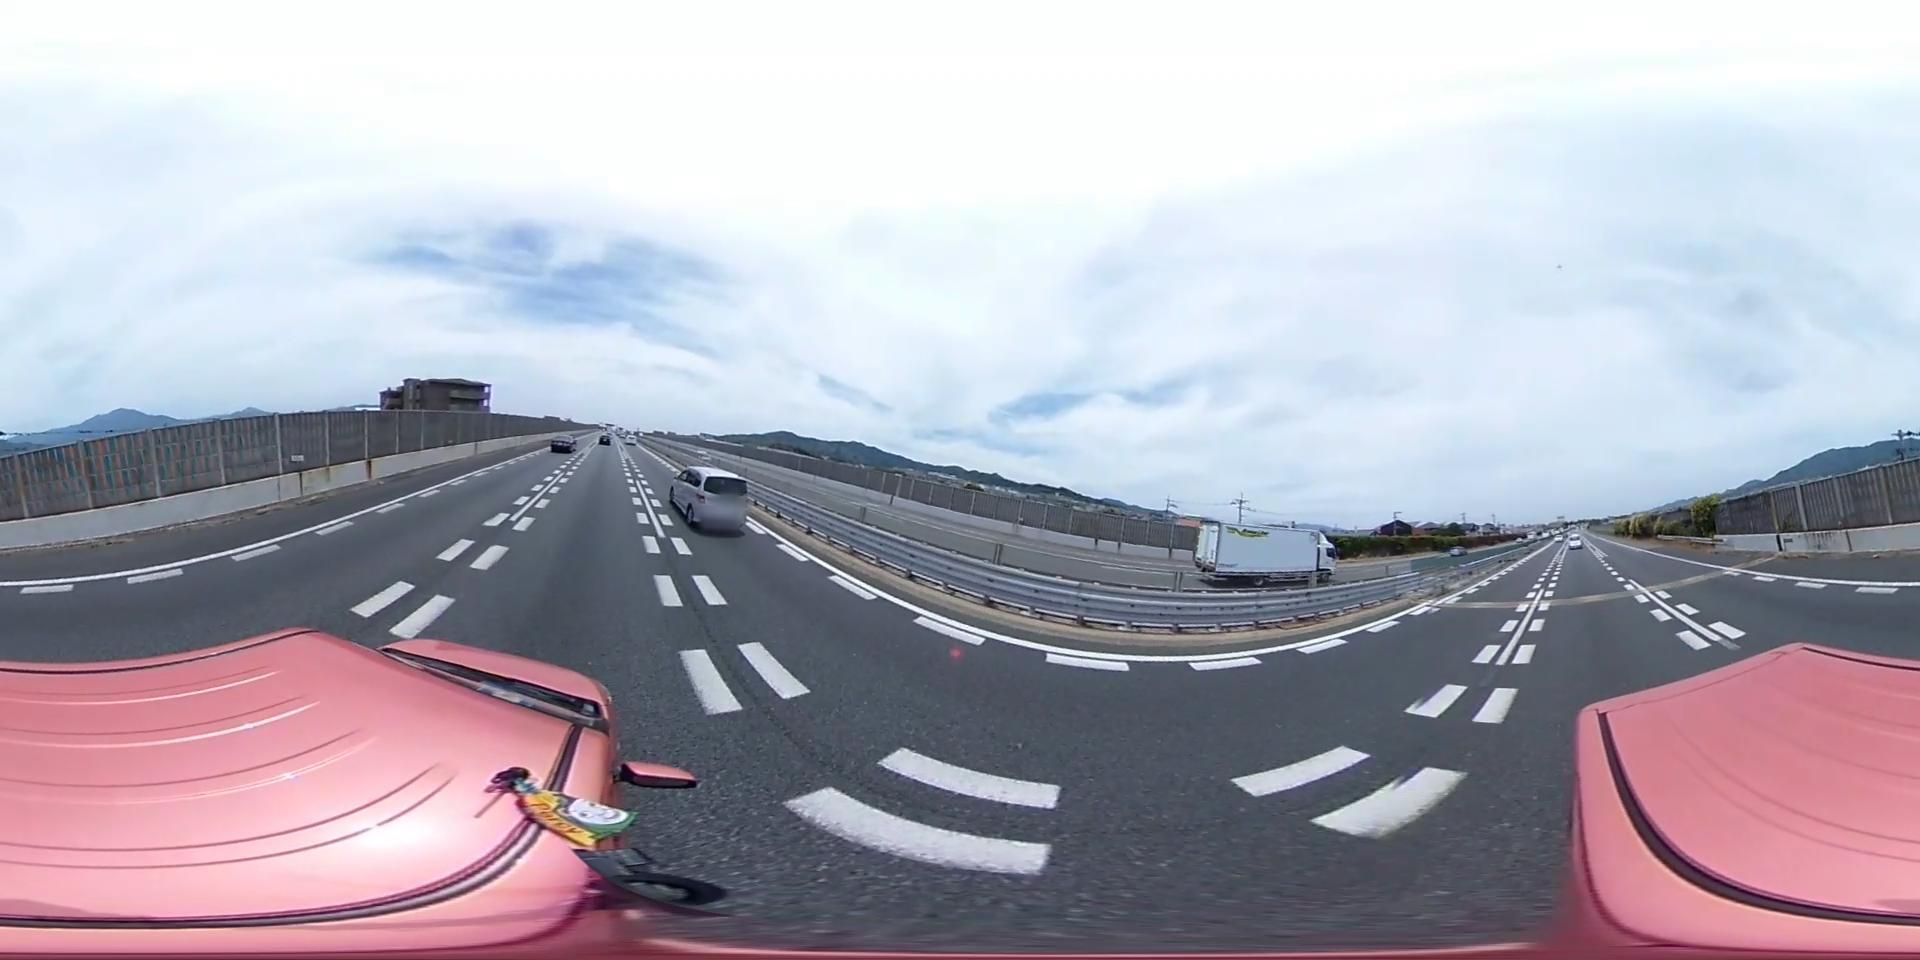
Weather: cloudy
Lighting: day
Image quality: slightly poor
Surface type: cycling surface
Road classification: unclassified, tertiary
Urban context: urban centre
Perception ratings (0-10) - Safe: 0.17, Lively: 1.93, Beautiful: 4.53, Boring: 7.92, Depressing: 5.57, Wealthy: 2.63